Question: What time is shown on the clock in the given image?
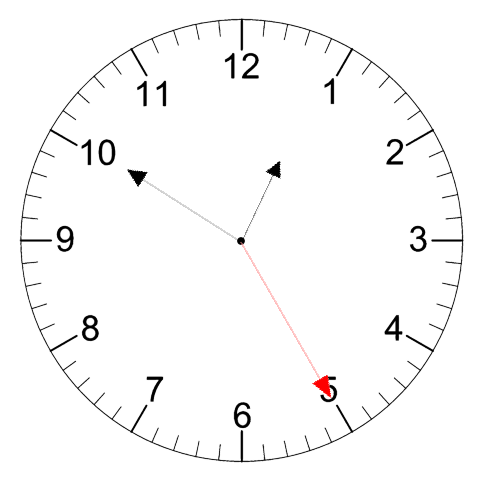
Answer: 12:50:25